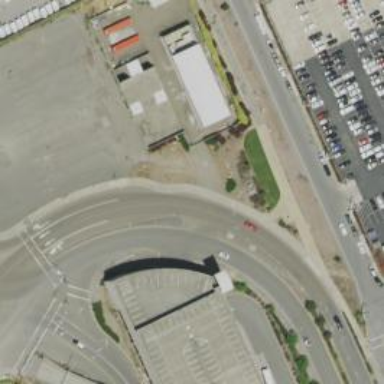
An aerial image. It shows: Busway road.